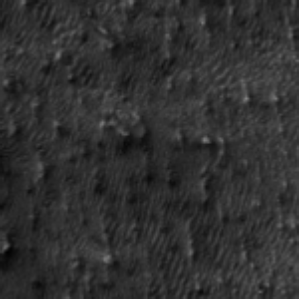
Label: frost